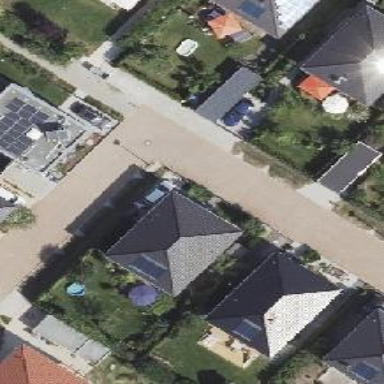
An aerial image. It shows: Living street.